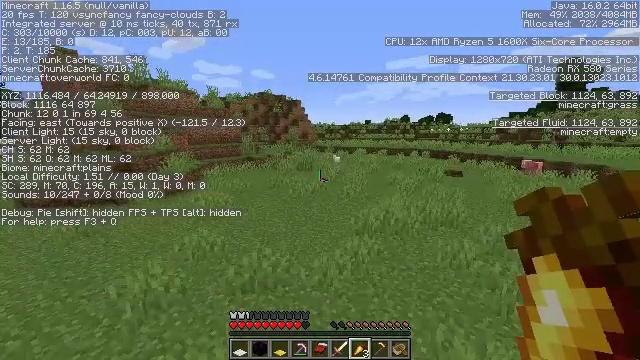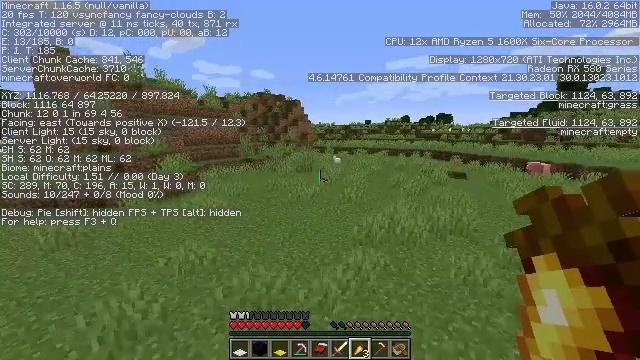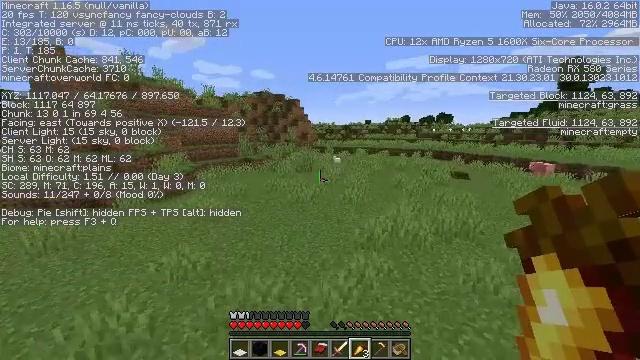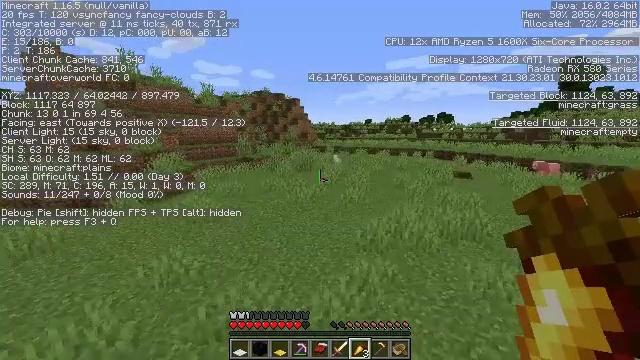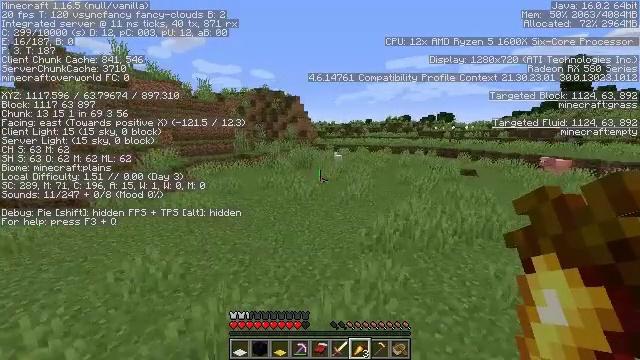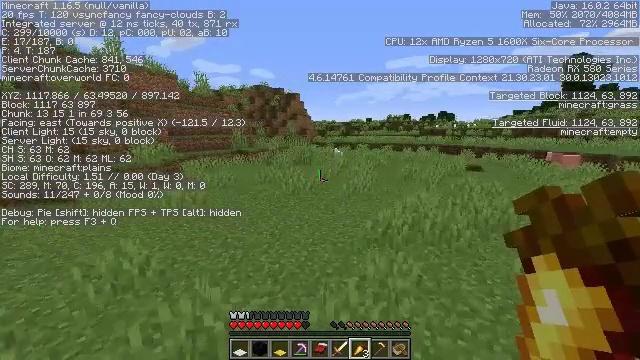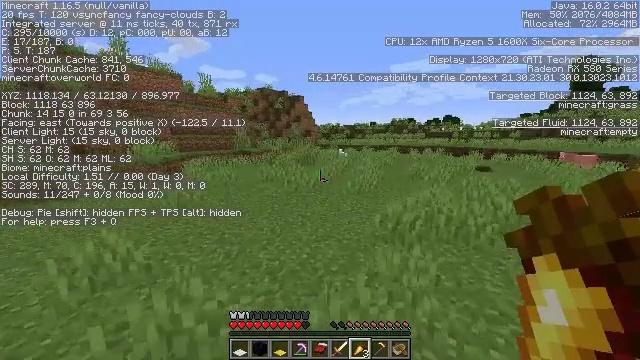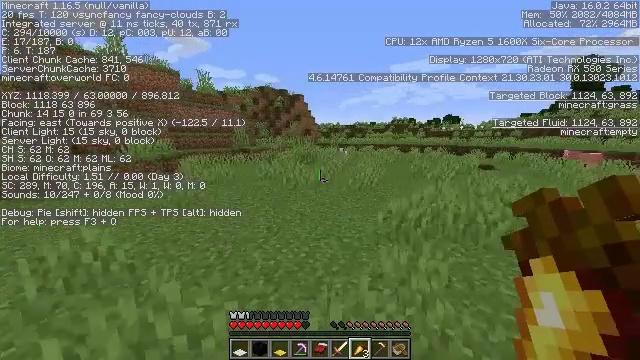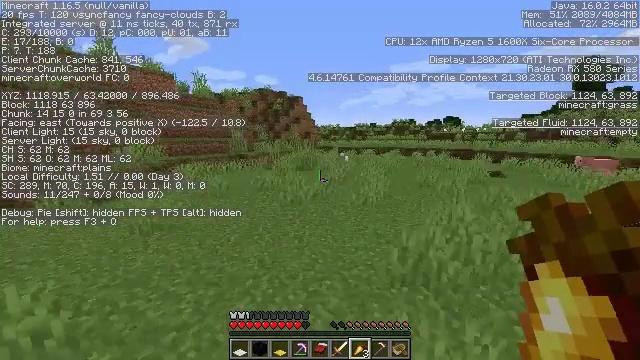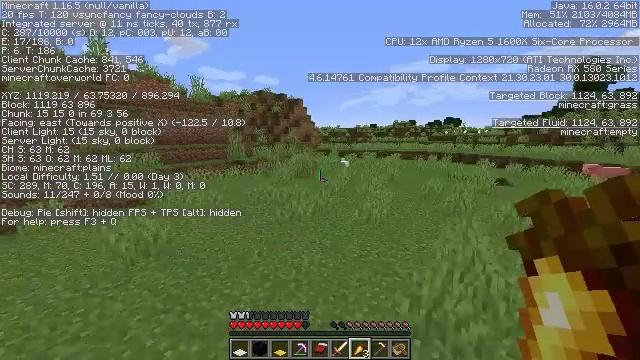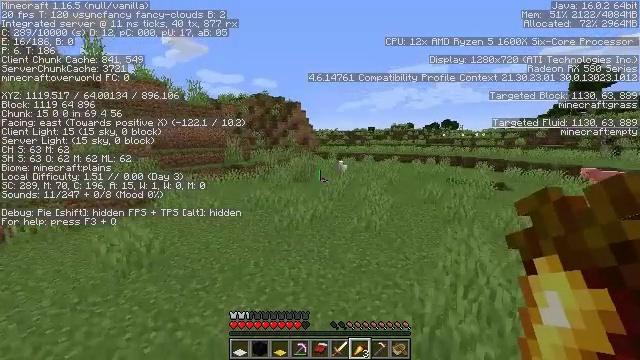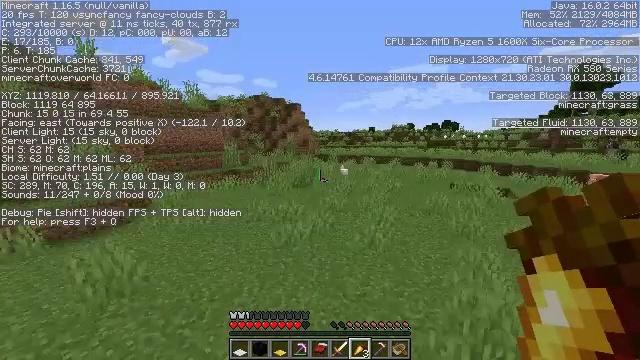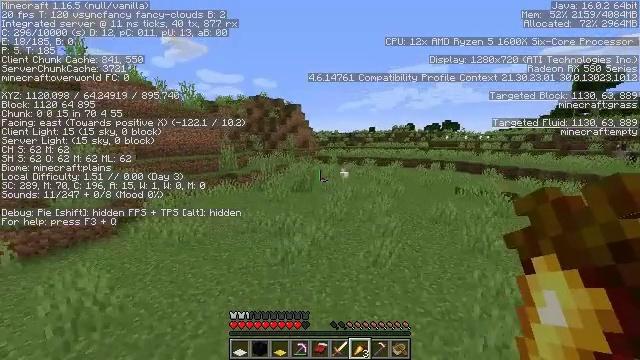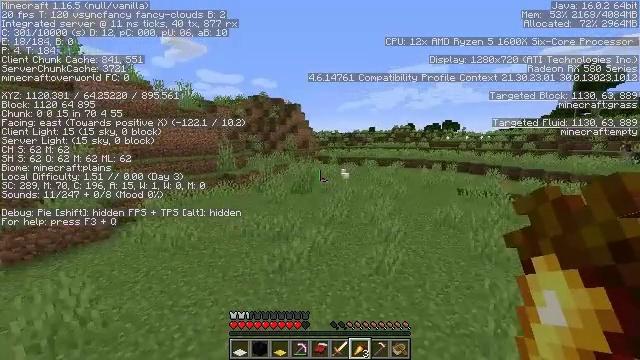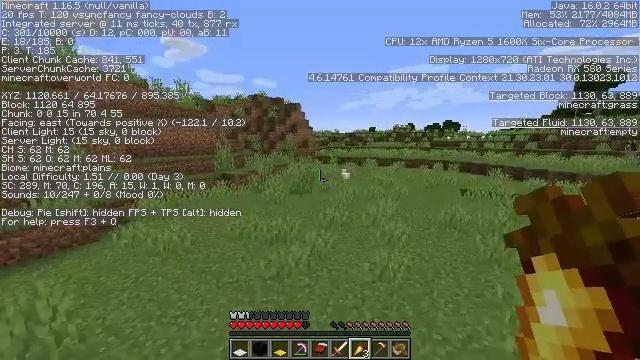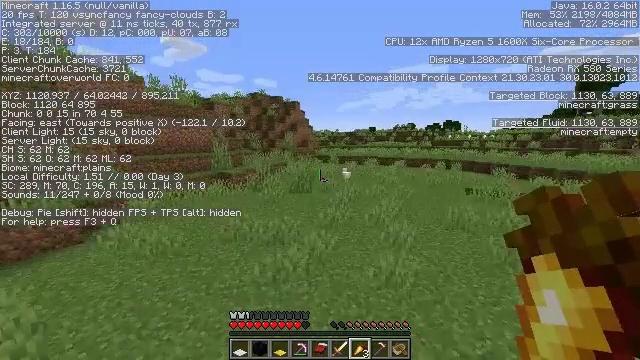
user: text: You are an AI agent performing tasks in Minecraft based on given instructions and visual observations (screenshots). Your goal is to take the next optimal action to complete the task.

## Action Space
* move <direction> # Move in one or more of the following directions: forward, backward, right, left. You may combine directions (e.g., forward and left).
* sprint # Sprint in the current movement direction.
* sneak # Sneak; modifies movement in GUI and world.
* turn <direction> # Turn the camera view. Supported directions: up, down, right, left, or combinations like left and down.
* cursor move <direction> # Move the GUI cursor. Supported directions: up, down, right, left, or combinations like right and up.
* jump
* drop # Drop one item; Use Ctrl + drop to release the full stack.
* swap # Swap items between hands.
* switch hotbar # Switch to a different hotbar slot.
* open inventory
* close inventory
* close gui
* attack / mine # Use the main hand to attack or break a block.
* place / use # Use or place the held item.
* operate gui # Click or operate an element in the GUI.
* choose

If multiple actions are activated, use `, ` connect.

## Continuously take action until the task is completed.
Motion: motion action
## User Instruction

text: Gather grass on the ground.
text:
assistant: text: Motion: move forward, jump
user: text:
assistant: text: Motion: move forward, jump
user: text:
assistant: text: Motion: move forward, jump
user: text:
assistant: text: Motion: move forward, jump
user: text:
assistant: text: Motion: move forward, jump
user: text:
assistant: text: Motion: move forward, turn left and up, jump
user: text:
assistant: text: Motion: move forward, jump
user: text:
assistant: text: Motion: move forward, jump
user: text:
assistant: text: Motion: move forward, jump
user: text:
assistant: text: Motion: move forward, jump
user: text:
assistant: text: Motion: move forward, jump
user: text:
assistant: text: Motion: move forward, jump
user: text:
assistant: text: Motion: move forward, jump
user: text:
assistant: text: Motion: move forward, jump
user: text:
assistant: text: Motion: move forward, jump
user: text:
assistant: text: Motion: move forward, jump
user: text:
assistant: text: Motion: move forward, jump
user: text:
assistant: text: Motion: move forward, jump
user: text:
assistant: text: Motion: move forward, jump
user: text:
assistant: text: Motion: move forward, jump
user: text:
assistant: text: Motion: move forward, jump
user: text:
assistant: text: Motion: move forward, jump
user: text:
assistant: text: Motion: move forward, jump
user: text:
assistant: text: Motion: move forward, jump
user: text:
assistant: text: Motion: move forward, jump
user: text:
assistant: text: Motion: move forward, jump
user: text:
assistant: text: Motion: move forward, jump
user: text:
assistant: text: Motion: move forward, jump
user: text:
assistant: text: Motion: move forward, jump
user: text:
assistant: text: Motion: move forward, jump